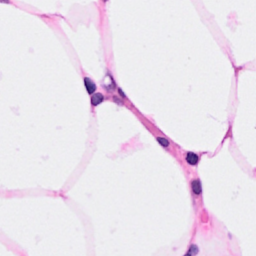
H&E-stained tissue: Breast